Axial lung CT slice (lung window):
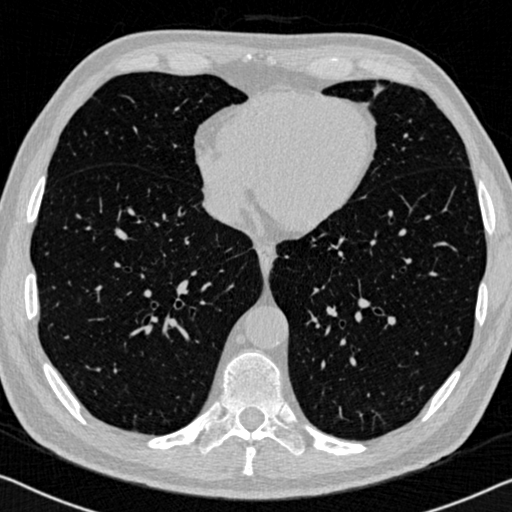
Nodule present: no